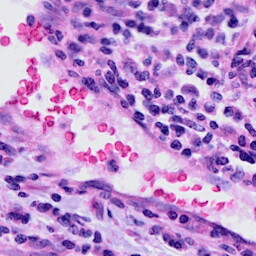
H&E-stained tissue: Cervix